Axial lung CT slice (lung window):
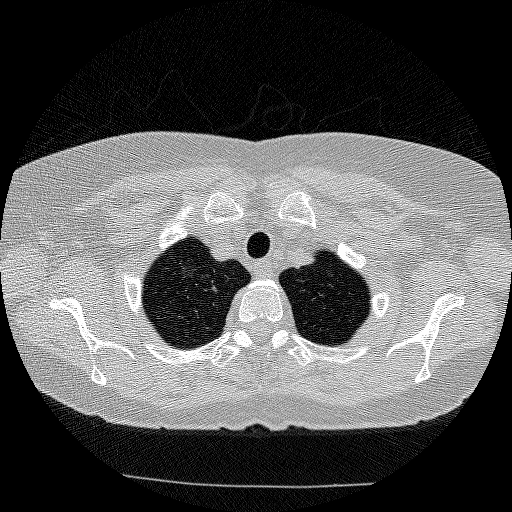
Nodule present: no